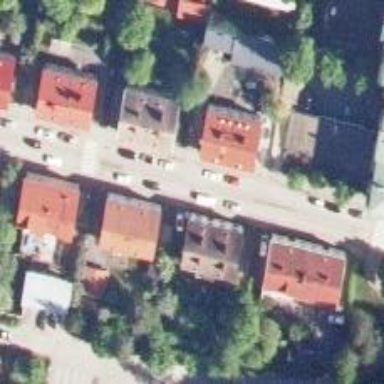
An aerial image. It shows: Alleyway designated as service road.